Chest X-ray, PA view. Patient: 30 years old, sex M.
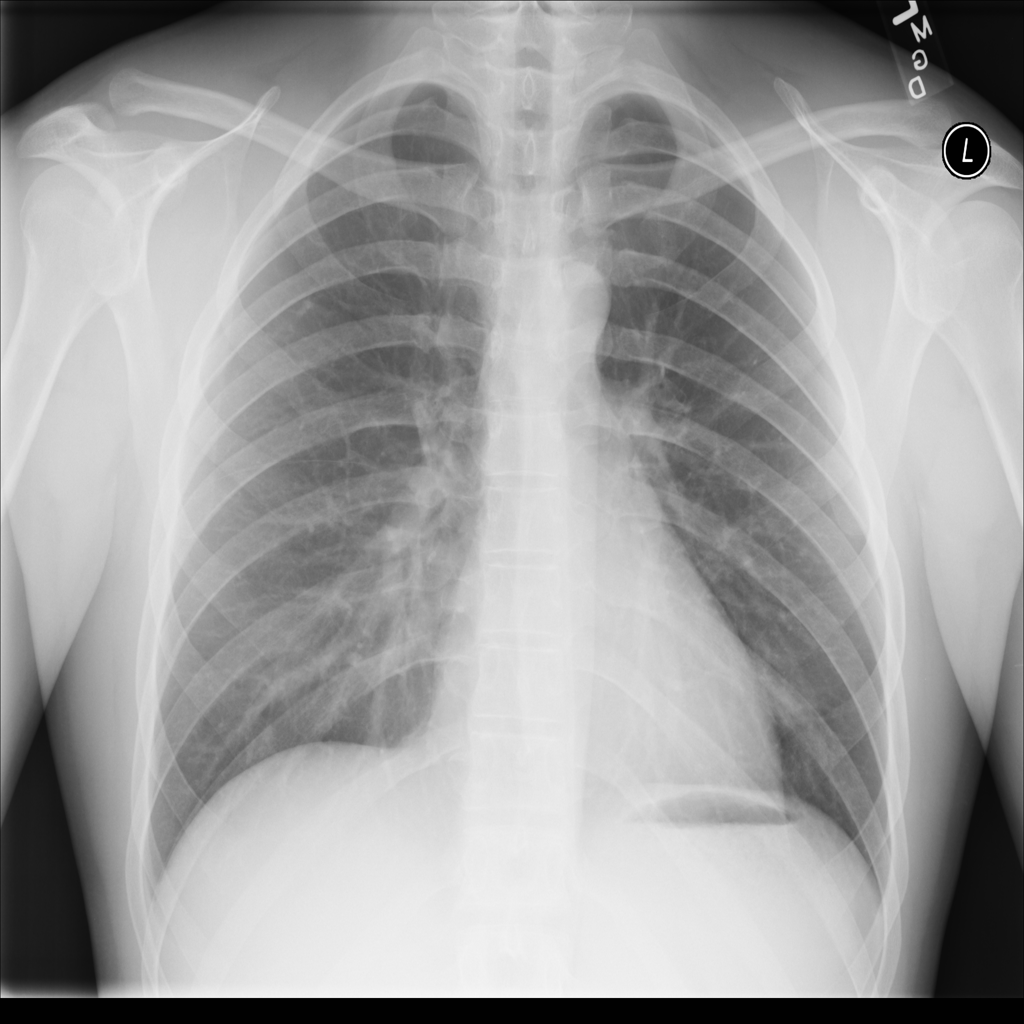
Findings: No Finding